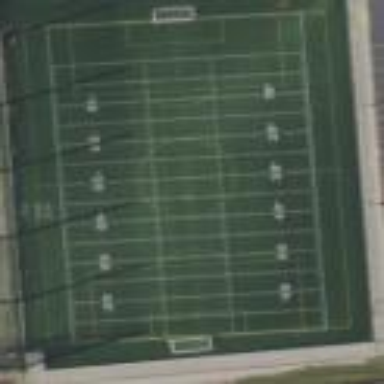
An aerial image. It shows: Pitch for American football.